Field crop: tomato
Growth stage: 2
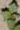
Species: solanum